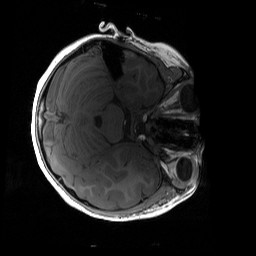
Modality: T1w
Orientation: axial
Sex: female
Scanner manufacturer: siemens
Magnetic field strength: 3 T
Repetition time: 1.9 s
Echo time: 0.00243 s